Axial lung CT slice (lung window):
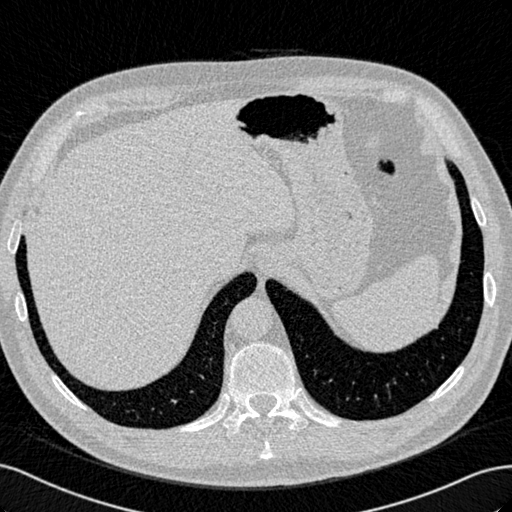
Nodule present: no